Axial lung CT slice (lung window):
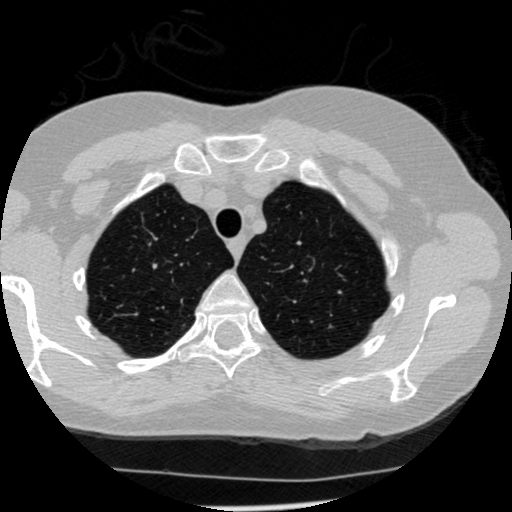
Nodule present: no